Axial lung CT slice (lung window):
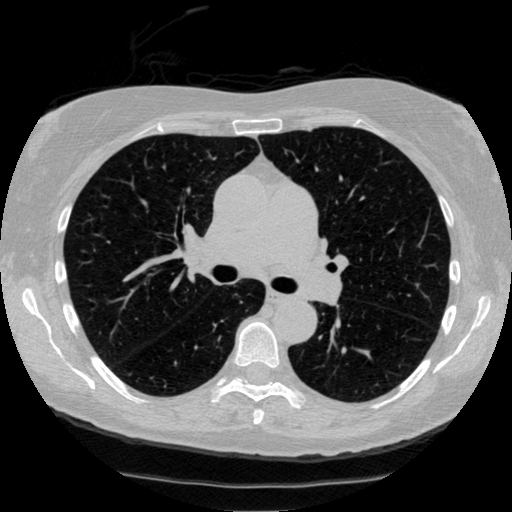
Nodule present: no